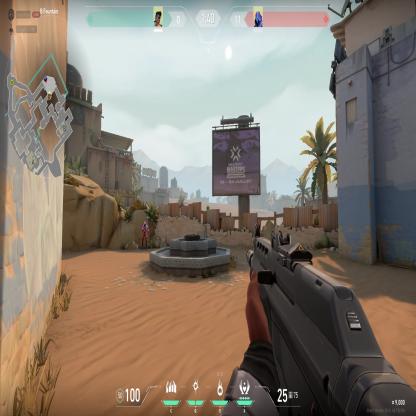
Label: enemy